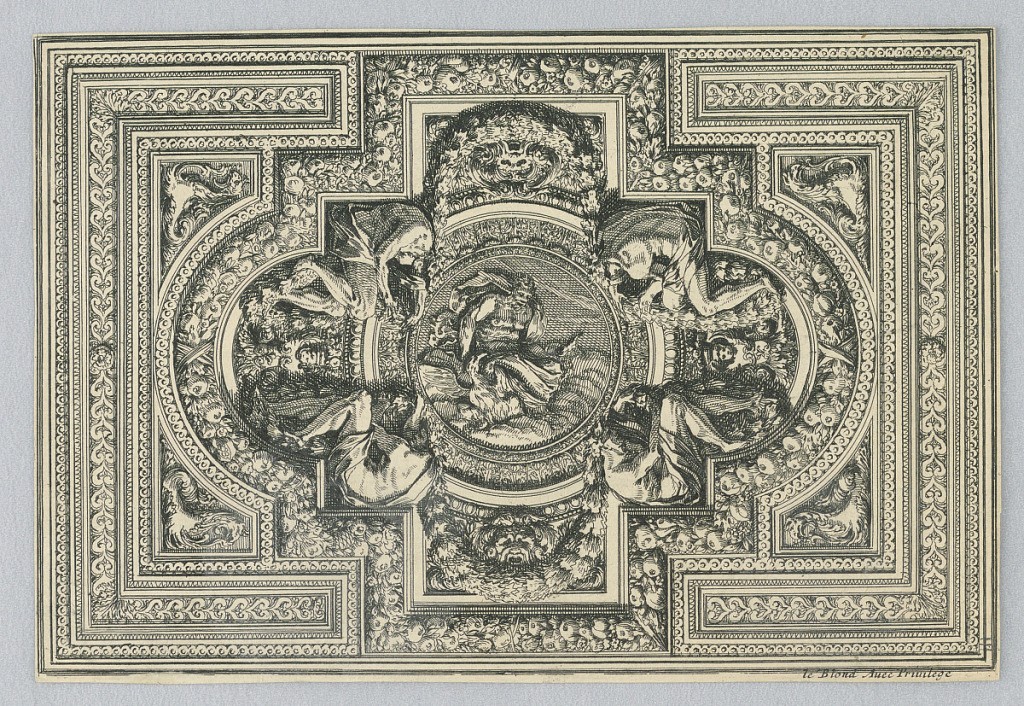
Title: Ceiling, from "Plafonds Modernes"
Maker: Jean Le Pautre, French, 1618–1682
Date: ca. 1650
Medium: Etching on paper
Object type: Print
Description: A = Jombert 38, 6. B = J. 38, 10, either with the address ''Le Blond Auec Priuilege.''